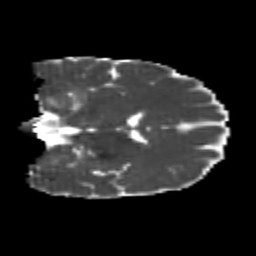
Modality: MD
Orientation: coronal
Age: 24
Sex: male
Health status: healthy
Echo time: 0.074 s